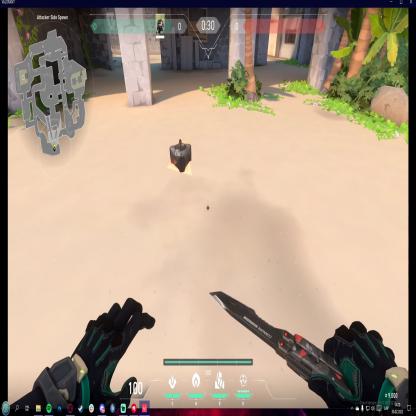
Label: dropped spike